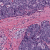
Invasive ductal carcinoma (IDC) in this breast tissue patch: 0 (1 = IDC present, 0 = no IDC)